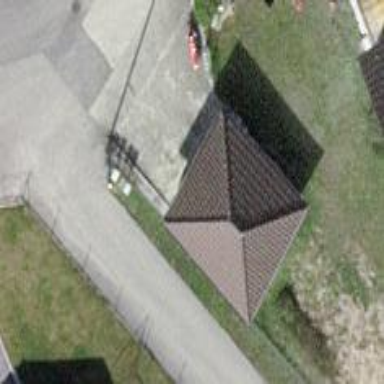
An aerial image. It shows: Garage building.